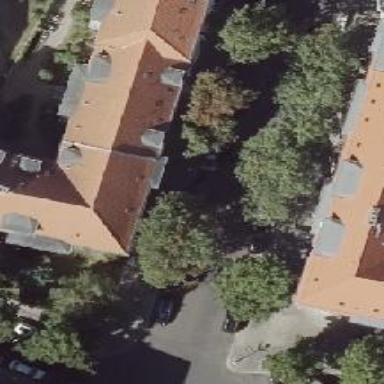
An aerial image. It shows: Apartment building with hipped roof.